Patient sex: M
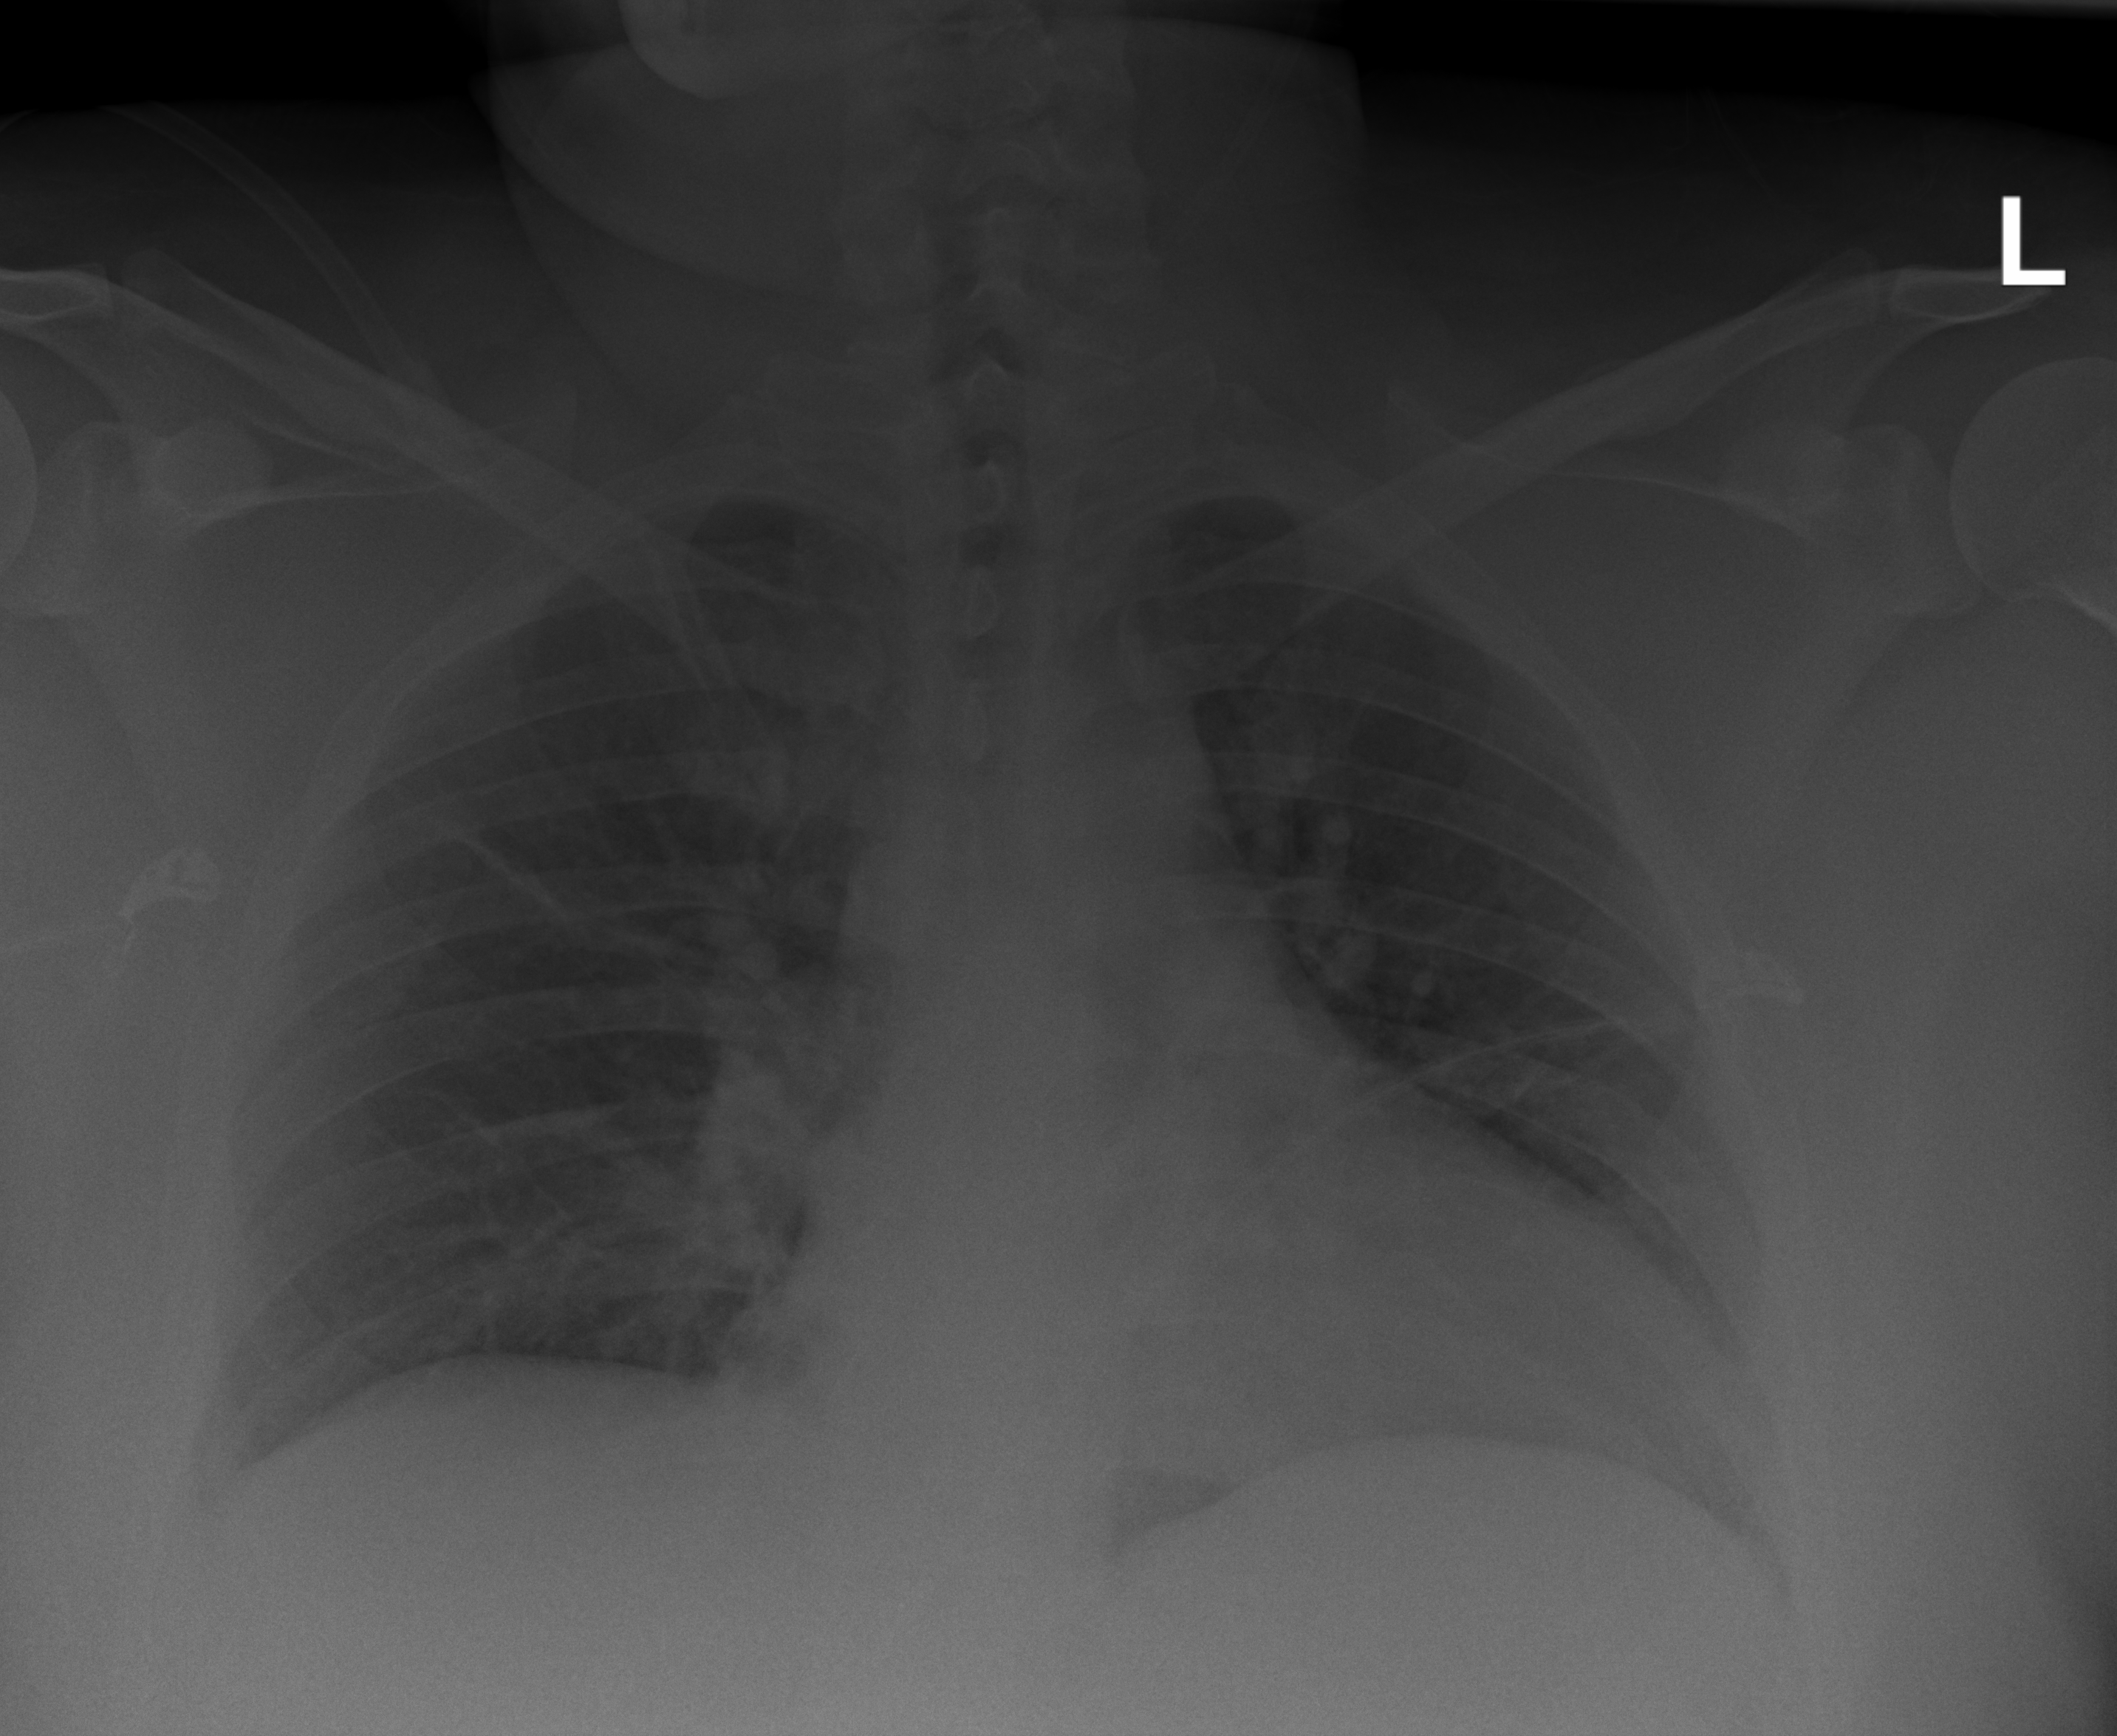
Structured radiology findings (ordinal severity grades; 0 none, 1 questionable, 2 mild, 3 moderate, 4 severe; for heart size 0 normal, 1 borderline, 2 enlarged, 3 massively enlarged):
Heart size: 2
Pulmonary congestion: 2
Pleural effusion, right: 0
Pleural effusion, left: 0
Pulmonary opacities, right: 0
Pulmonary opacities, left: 0
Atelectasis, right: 2
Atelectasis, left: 2